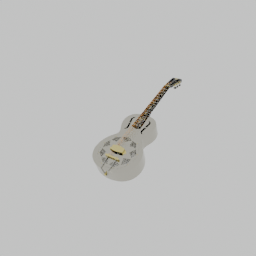
Label: electronics